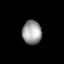
Tissue: lung
Cell type: Endothelial cells
Senescence score: 0.5439
Nuclear area (px): 453
Mean DAPI intensity: 155.28